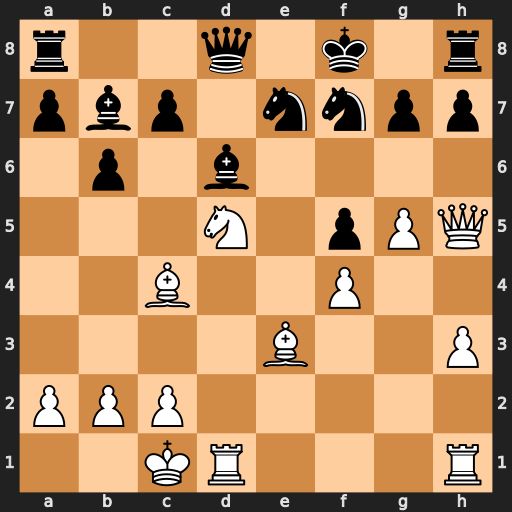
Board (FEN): r2q1k1r/pbp1nnpp/1p1b4/3N1pPQ/2B2P2/4B2P/PPP5/2KR3R
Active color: w
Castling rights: -
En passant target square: -
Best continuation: Nxc7 g6 Ne6+